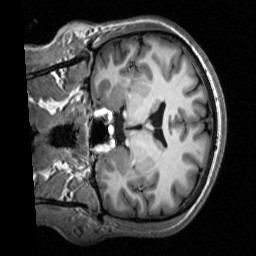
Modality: T1w
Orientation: coronal
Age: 28
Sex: male
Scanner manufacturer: siemens
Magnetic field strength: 3 T
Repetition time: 2.53 s
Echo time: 0.00277 s